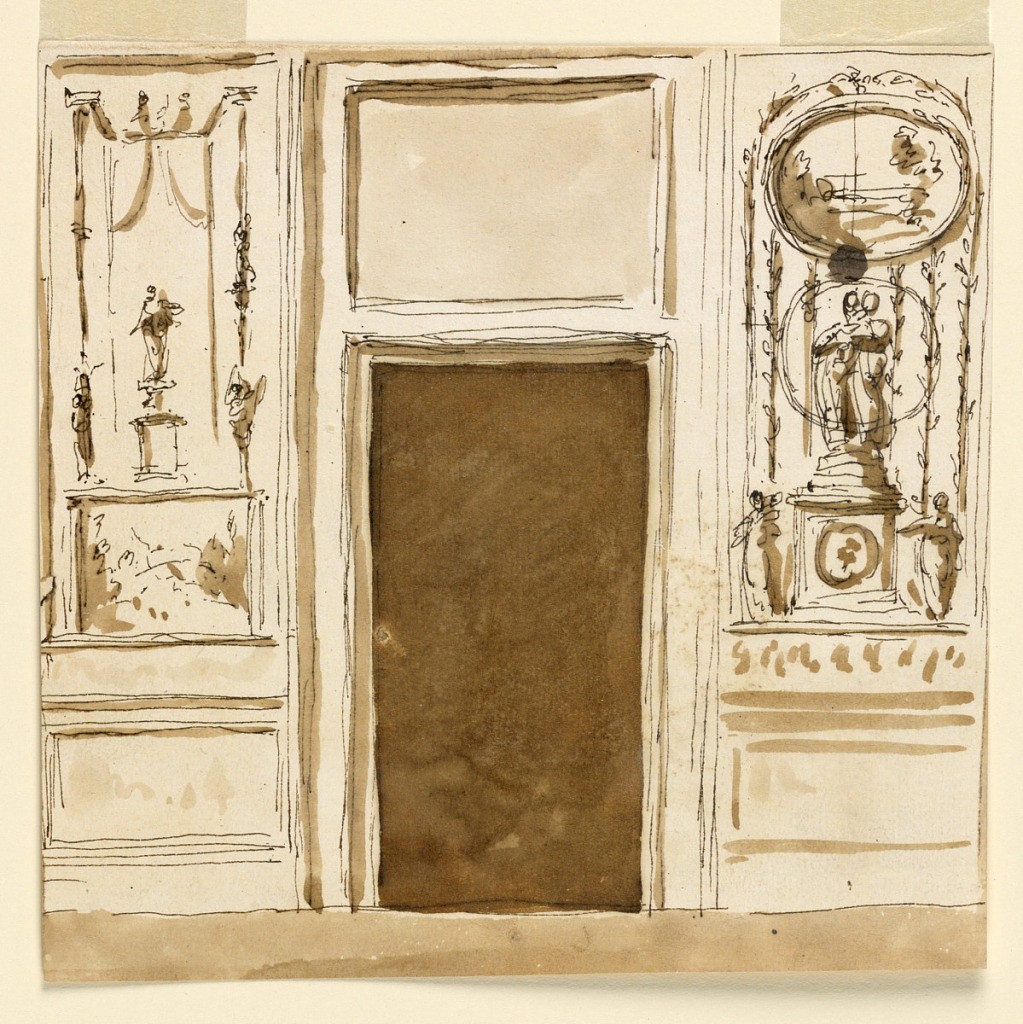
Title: Designs for Wall Panels Flanking a Doorway
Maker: Giuseppe Barberi, Italian, 1746–1809
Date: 1790–1800
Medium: Pen and brown ink, brush and brown wash on off-white laid paper, lined
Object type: Drawing
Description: The oblong panel over the door is not decorated. The wall panels show dados and friezes. The upper panel at left: upon an oblong landscape painting stands a grotesque pavilion with the statue of a woman. The panel at right: a group of two figures stands upon a pedestal, which is flanked by two figures. An ovoidal landscape painting hangs on top. Rising plants from the background. Another design has been initiated.